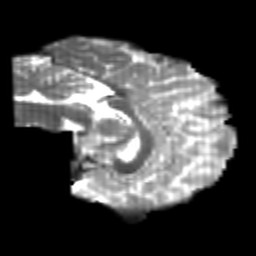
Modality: T2w
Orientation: sagittal
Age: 24
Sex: male
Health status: healthy
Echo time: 0.074 s